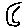
Label: moon